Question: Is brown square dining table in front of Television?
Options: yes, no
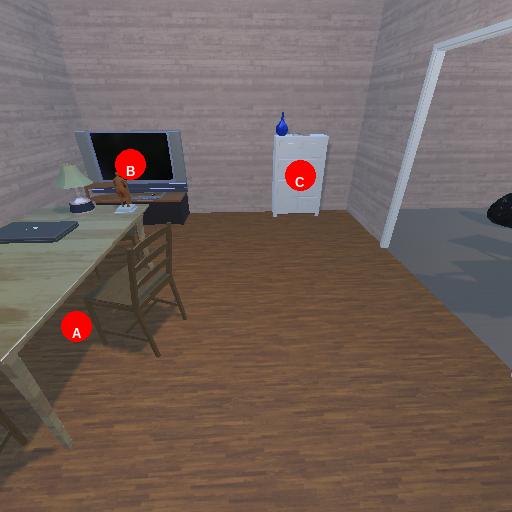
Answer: yes